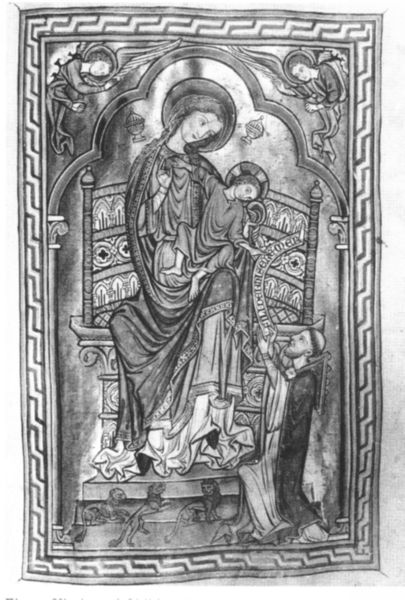
Titel: Messbuch des Henry von Chichester
Institution: Manchester, John Rylands Library
Schlagwörter: mann, sitzen, frau, stuhl, blick, muster, ornament, falten, rahmen, silber, gewand, mantel, kind, mutter, engel, schrift, bogen, thron, glatze, ornamente, stufe, buch, seite, text, knien, heiligenschein, löwen, jesus, pieta, maria, sitzender, jesuskind, kniender, jeus